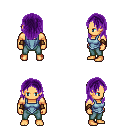
a pixel art fantasy rpg character, male body template, human, tanned skin, blue vest, teal pants, purple long hairstyle, leather bracers, four views (front, back, left, right), 2x2 character sprite sheet, small pixel art, hard edges, no anti-aliasing